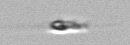
Label: flagellate_morphotype3